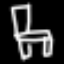
Label: chair